Question: I am working on an application to recognize line-like features inside circle/elliptical shapes. The shapes look like the following (two shown here):

- - - - - -
Each object (of 100+) will be captured individually by video; the capture is a manual/physical process (i.e. I am holding the camera each time). I have full control over the camera so I can position it consistently for each capture.
Right now I'm trying to use OpenCV to do the recognition. I was able to modify the sample 'face recognition' app to use another Haar identifier XML file, but this seems to only handle detection of the outside circle/ovals.
I am interested in generating an object per sample, to describe the 5 interior lines for further processing:
'''
{
1: { length: 20, avg_thick: 2.3 },
2: { length: 4, avg_thick: 2.0 },
3: { length: 9.1, avg_thick: 2.1 },
4: { length: 2, avg_thick: 1.9 },
5: { length: 17, avg_thick: 2.1 }
}
'''
This is my first project involving image recognition. What algorithms or procedure should I use/research to achieve this? Thanks!
Since the images will be photographed by hand, they are not pure black/white. Trying to apply thresholding makes the (feint) lines inside the shapes sometimes disappear. How could I improve the thresholding results?
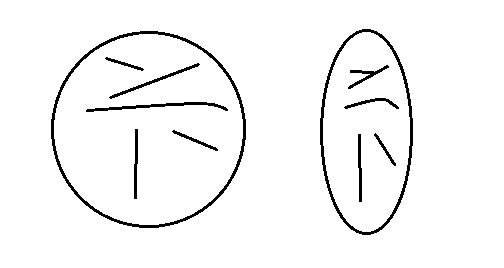
Answer: If the lines are approximately straight, use the <URL>.
If the lines are not straight: you mean "narrow elongated regions" not lines, right? :) You'd have to skeletonize (probably threshold first). Helpful tutorial: "<URL>.
Haar type approach won't work at all, it only works (even theoretically) with features that have fixed relative position and shape. You want some kind of algorithm, not image recognition.
Sample code in python:
'''
import numpy, scipy, scipy.ndimage, skimage.morphology, matplotlib.pyplot
img = scipy.ndimage.imread("test.png")
# quick and dirty threshold
binary_img = img[:,:,0] < 0.1
# skeletonize
skel_binary, skel_distances = skimage.morphology.medial_axis(binary_img, return_distance=True)
# find individual lines
structure_element = scipy.ndimage.generate_binary_structure(2,2)
skel_labels, num_skel_labels = scipy.ndimage.measurements.label(skel_binary, structure=structure_element)
for n in range(1, num_skel_labels + 1):
# make a binary label for this line
line = (skel_labels == n)
# calculate width from skeleton
mean_width = 2 * numpy.mean( skel_distances[ line ] )
print "line %d: width %f" % (n, mean_width)
# you need some way to find the ends of a line
# perhaps the most distant pair of points?
# show the labels
# the circle is also labelled
# you need some way to check which label is the circle and exclude that
matplotlib.pyplot.imshow(skel_labels)
matplotlib.pyplot.show()
'''

This produces reasonable results on the images you posted above, and also (to check line thickness works) on a version of those images scaled up 10x. It doesn't deal with intersecting lines, maybe you can do a graph algorithm for that. Also you do need to exclude the outside circle somehow (it does seem to be always n=1 because labelling happens from the top-left and the first labelled area it finds is the circle).
How to (or whether to) threshold is an interesting question. You can try automatic thresholding, perhaps based on Otsu's method, or based on gaussian mixture (<URL>. I think you may likely get best results with some kind of statistical model of the background and foreground color brightness, combined with locally adaptive thresholding. Really depends on the nature of your images.